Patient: sex F, age 71
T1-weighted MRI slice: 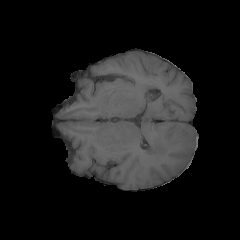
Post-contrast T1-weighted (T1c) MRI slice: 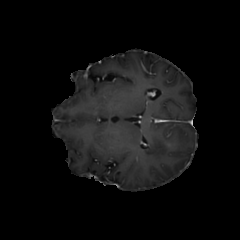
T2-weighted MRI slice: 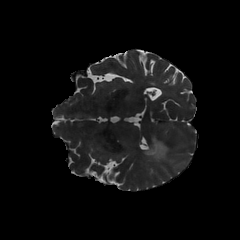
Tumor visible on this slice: yes
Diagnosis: Glioblastoma, IDH-wildtype
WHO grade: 4